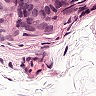
Metastatic tissue present: yes